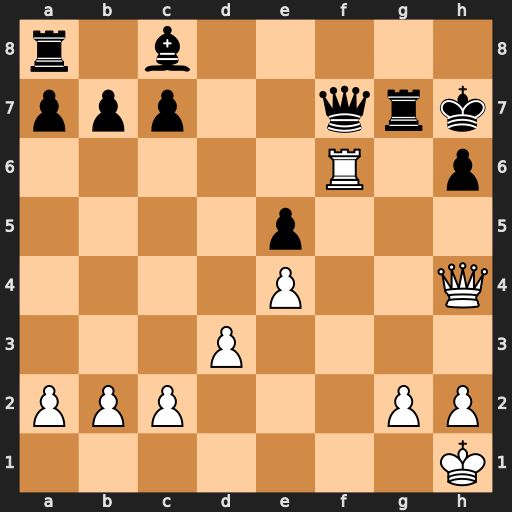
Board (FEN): r1b5/ppp2qrk/5R1p/4p3/4P2Q/3P4/PPP3PP/7K
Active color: w
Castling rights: -
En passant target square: -
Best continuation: Rxh6+ Kg8 Rh8#